Aerial crown-view tile of a tropical tree (Barro Colorado Island, Panama), acquired 20250915:
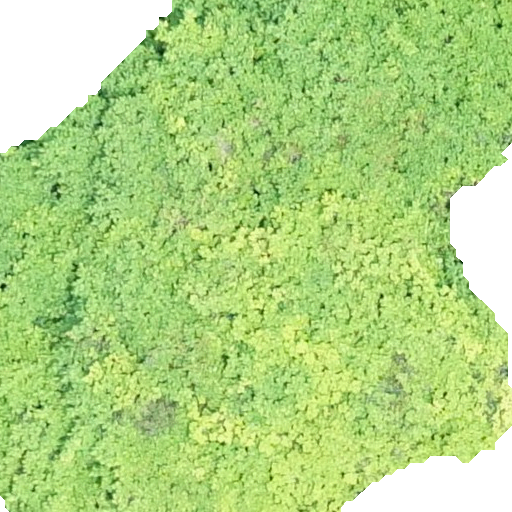
Species: Tachigali panamensis
GBIF accepted scientific name: Tachigali panamensis
Crown area: 398.591 m²